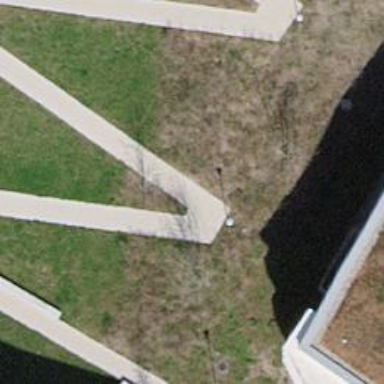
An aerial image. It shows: Concrete footway.